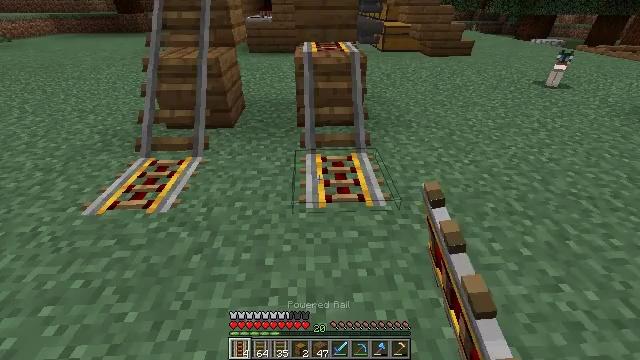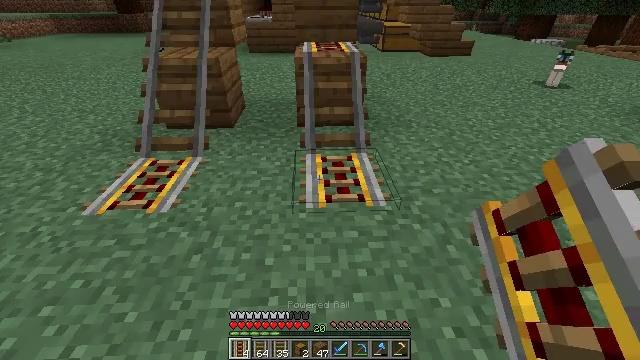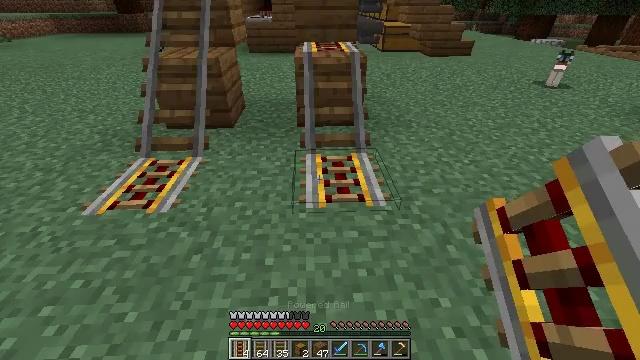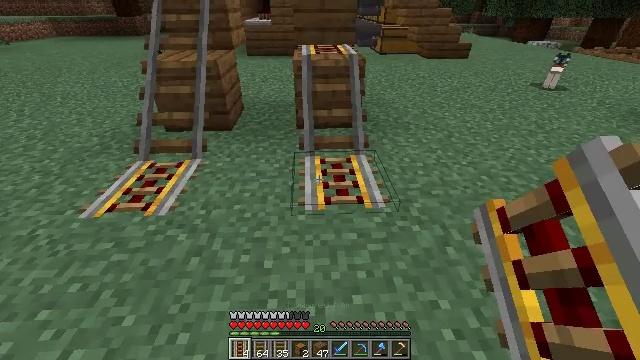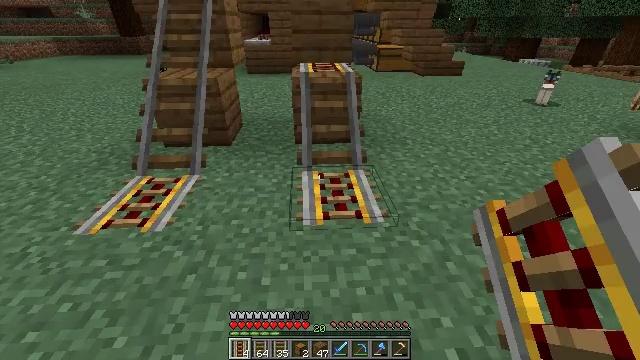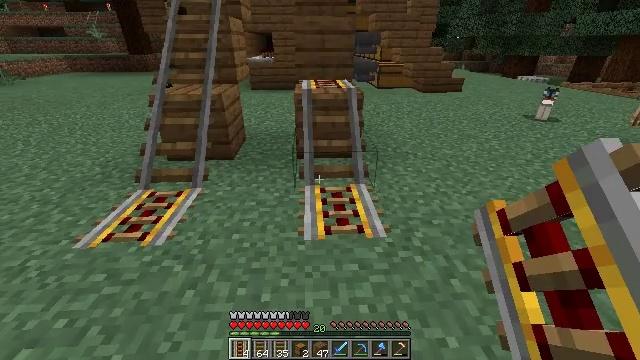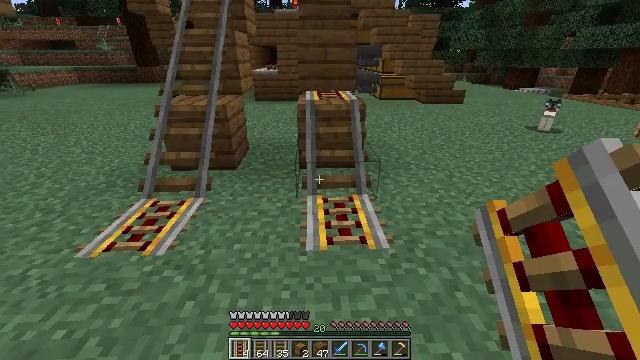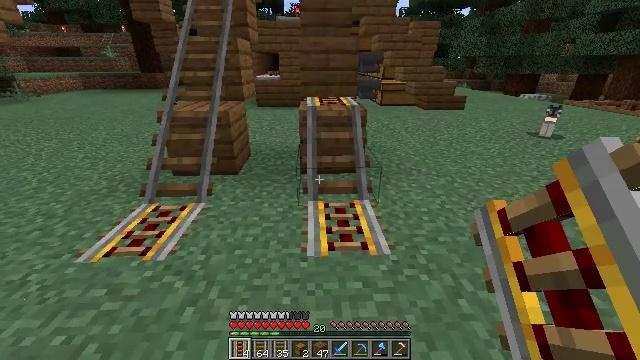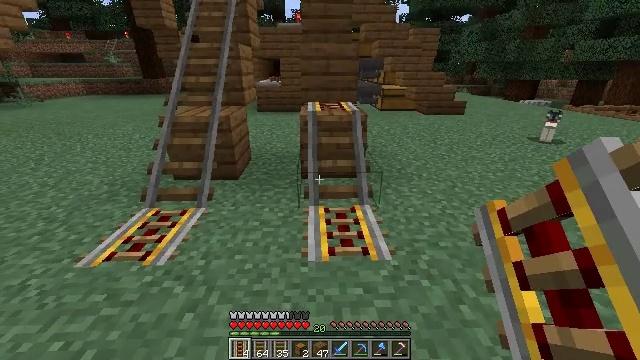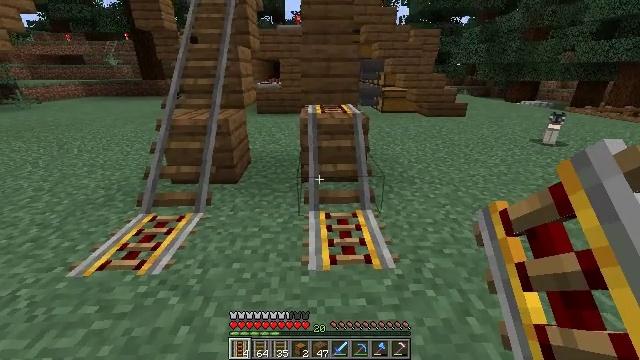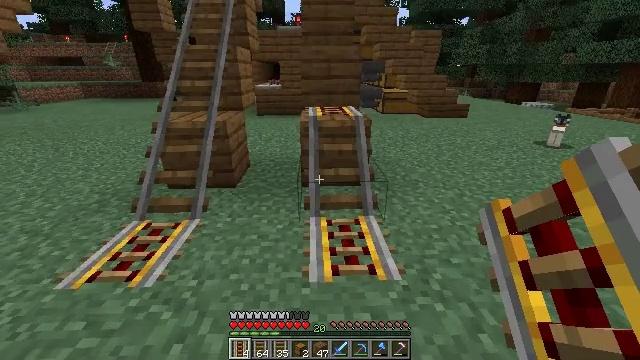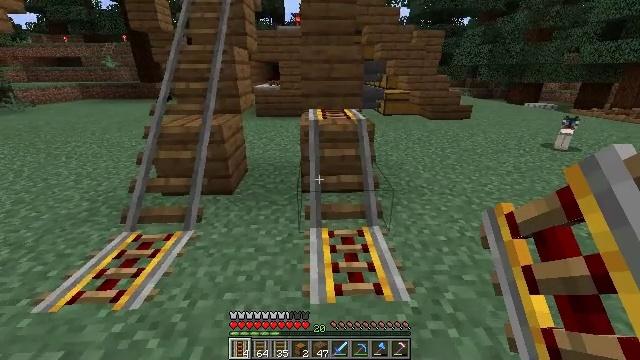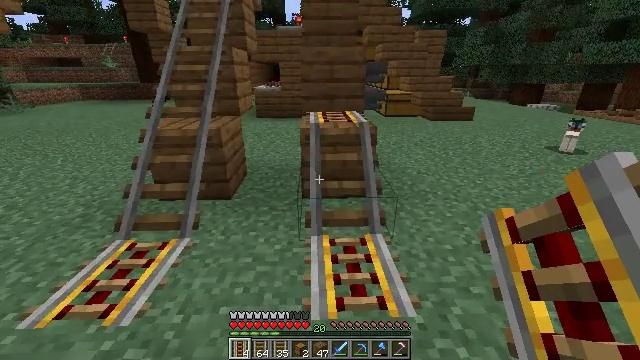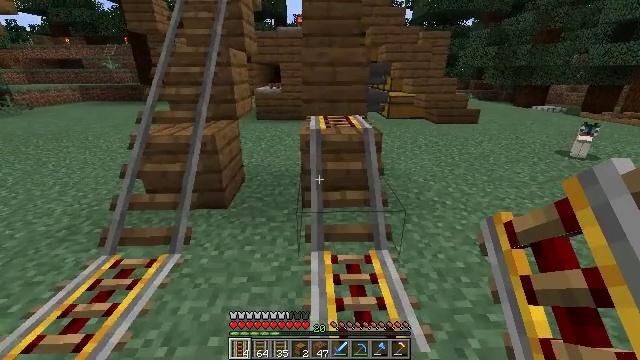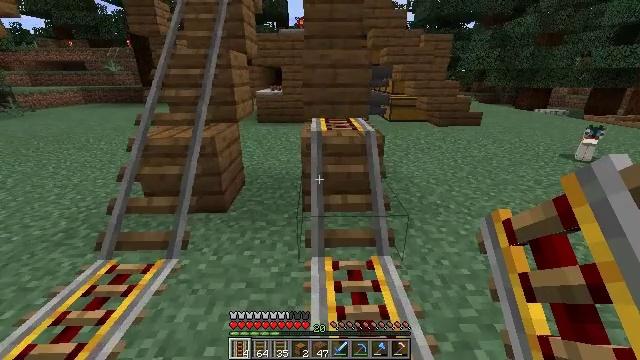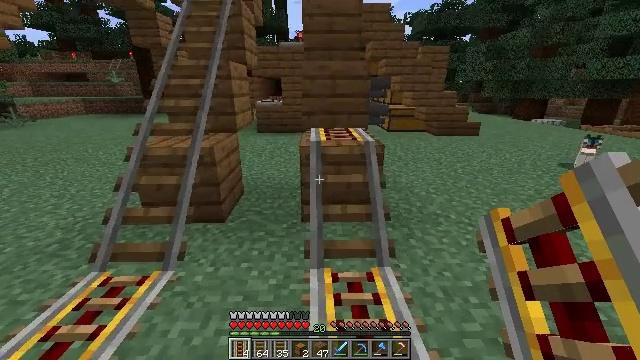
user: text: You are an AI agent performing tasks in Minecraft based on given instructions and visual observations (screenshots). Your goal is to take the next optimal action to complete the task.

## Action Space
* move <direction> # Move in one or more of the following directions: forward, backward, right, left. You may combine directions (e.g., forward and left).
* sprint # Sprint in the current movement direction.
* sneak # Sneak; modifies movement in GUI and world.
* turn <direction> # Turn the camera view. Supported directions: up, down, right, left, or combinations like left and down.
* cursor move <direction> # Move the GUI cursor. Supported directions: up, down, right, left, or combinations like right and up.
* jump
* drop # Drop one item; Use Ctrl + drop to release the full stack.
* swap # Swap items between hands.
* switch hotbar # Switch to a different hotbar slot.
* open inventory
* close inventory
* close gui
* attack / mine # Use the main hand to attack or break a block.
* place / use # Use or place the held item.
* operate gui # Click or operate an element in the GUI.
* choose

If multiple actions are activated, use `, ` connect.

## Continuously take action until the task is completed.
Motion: motion action
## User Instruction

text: Gather the powered rail to store in inventory.
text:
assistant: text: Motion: no_op
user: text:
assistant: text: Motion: no_op
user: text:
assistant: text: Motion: no_op
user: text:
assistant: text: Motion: turn up
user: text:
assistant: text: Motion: turn up
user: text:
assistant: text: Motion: turn up
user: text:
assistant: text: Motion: turn up
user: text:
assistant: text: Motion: turn up
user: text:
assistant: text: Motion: move forward
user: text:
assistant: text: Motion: move forward
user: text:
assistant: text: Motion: move forward
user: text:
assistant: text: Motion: move forward
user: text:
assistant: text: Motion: no_op
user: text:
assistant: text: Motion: no_op
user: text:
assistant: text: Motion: turn up
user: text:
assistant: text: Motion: turn up
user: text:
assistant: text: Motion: move right, turn up
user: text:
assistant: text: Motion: move right, turn left and up
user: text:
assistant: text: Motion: turn left
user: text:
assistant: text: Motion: no_op
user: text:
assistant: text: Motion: no_op
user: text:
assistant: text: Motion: no_op
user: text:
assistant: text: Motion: no_op
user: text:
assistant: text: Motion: turn down
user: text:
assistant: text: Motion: turn right and down
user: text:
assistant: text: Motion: turn down
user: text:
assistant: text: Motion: no_op
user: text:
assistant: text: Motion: no_op
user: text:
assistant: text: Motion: no_op
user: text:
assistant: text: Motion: no_op